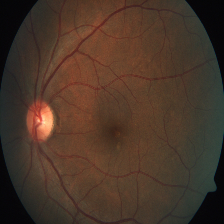
Diabetic retinopathy grade: Severe